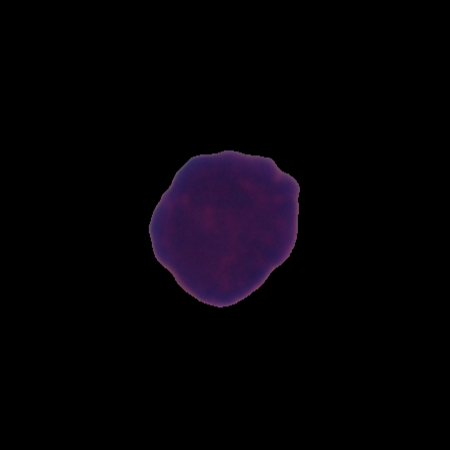
Label: healthy